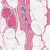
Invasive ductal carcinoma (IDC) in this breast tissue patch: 0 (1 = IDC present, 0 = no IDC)